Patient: sex F, age 65
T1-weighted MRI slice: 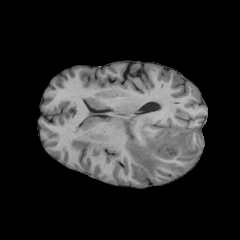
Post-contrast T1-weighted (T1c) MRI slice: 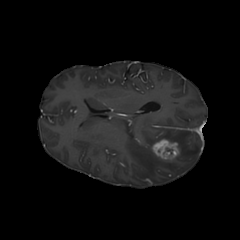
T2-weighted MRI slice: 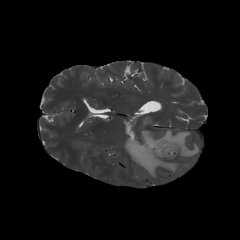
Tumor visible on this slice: yes
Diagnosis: Glioblastoma, IDH-wildtype
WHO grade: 4